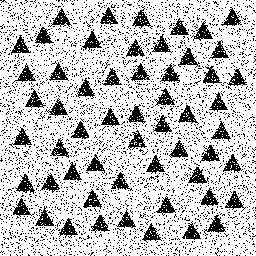
Squares: 0
Triangles: 56
Stars: 0
Total shapes: 56